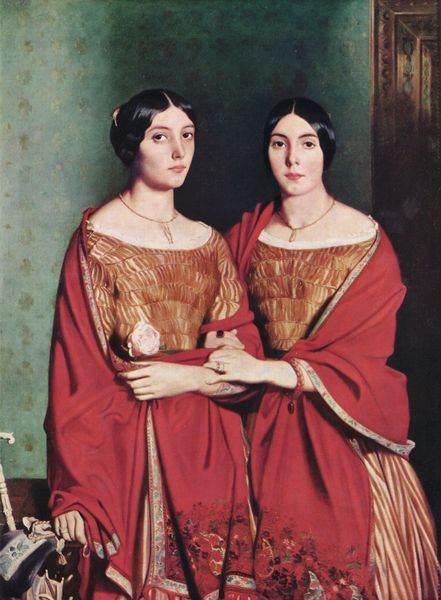
Titel: Die beiden Schwestern
Künstler: Théodore Chassériau
Standort: Paris
Institution: Musée d'Orsay
Schlagwörter: dunkel, hand, schatten, umhang, weiß, frauen, grün, menschen, mädchen, ausschnitt, blume, blumen, braun, damen, finger, frankreich, frau, frisur, frisuren, haar, hell, hintergrund, kleid, kleider, licht, mund, nase, orange, raum, schmuck, schwarz, tisch, tische, tür, türkis, zimmer, blick, blüte, blüten, dame, rose, rot, schal, schirm, tuch, hochformat, malerei, muster, rock, alt, gesichter, jung, wand, arm, arme, augen, blicke, falten, gesicht, inkarnat, mensch, rahmen, weit, bild, bildnis, hals, hände, portrait, porträt, öl, auge, bestickt, gewand, gold, haare, halbfigur, interieur, mantel, stehend, stickerei, tücher, adel, familie, gewänder, klassizismus, mutter, paar, augenbrauen, borte, dekollete, kontrast, mittelscheitel, renaissance, rosa, scheitel, schön, stock, dutt, italien, zwei, röcke, kette, bordüre, tapete, symmetrie, streng, dunkelrot, gestreift, streifen, türrahmen, glatt, edel, ellenbogen, schick, ring, stola, halskette, geschwister, schwestern, gemustert, doppelbildnis, doppelportrait, doppelporträt, schwarze haare, ringe, orient, scharz, schwert, ketten, türstock, schwester, bildniss, china, armband, armreif, amulett, umhänge, plissee, klassik, feminismus, junge frauen, auflehnen, akademie, ingres, dunkelhaarig, innigkeit, schwaz, schals, untergewand, borten, doppelportait, gleich, collier, schwarzhaarig, zwilling, halsbänder, zwillinge, kaschmir, zusammen, duo, ähnlich, doppelbild, ähnlichkeit, identisch, portträt, dunkle augen, portärt, zweifigurengruppe, komplimentär, ferngläser, tape, doppelbidlnis, doppelgänger, frontansict, gesmokte bluse, gestreifter rock, glänzende haare, komplimentärkotrast, schwarzehaarig, schwerster, schwstern, umhgänge, rote gewänder, 2 frauen, roter schal, grüne tapete, blick aus dem augenwinkel